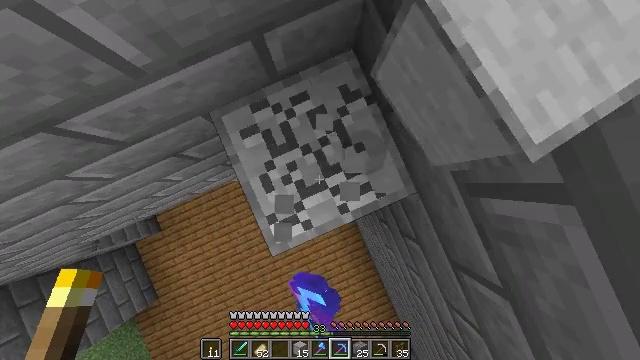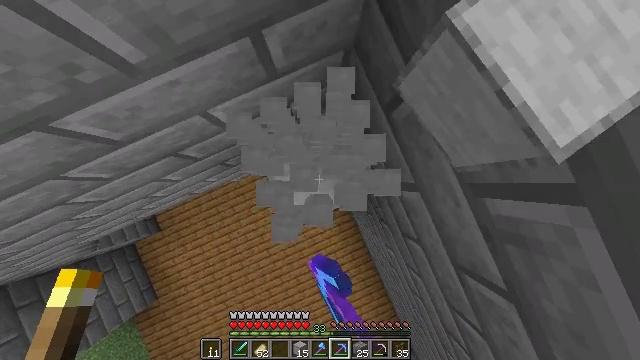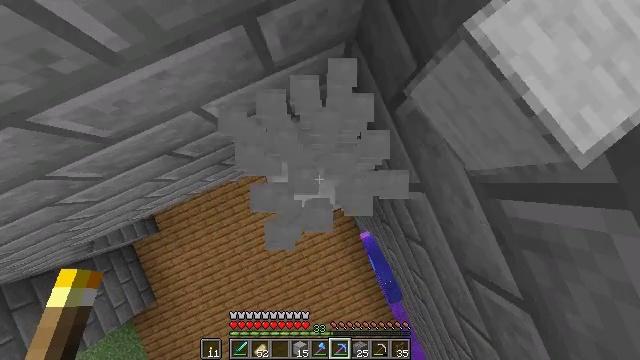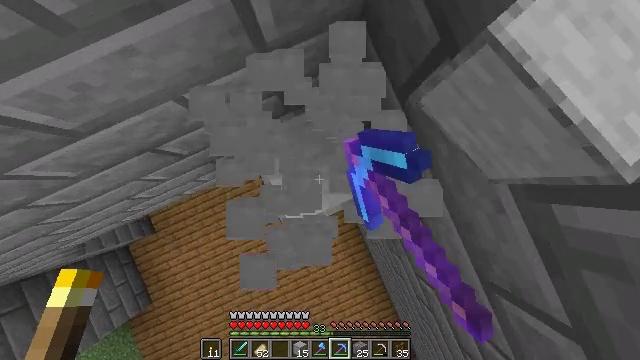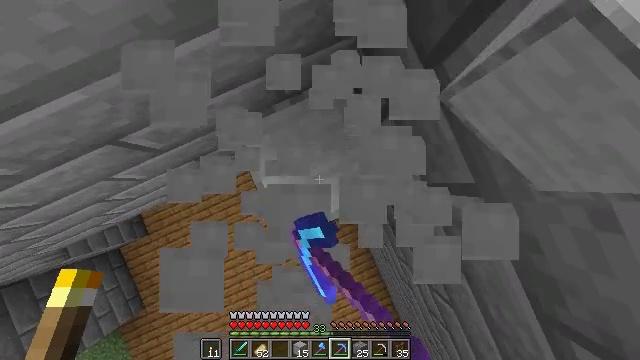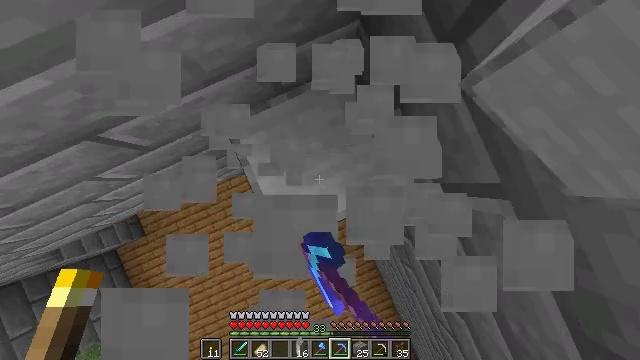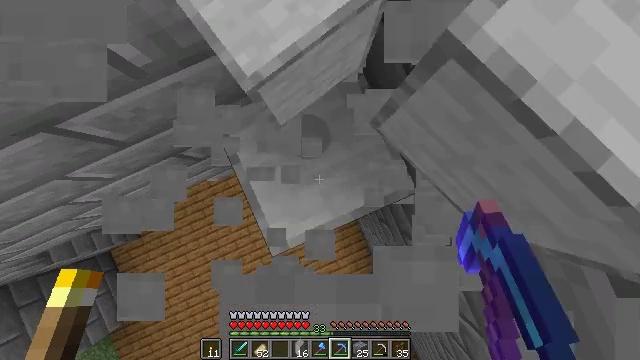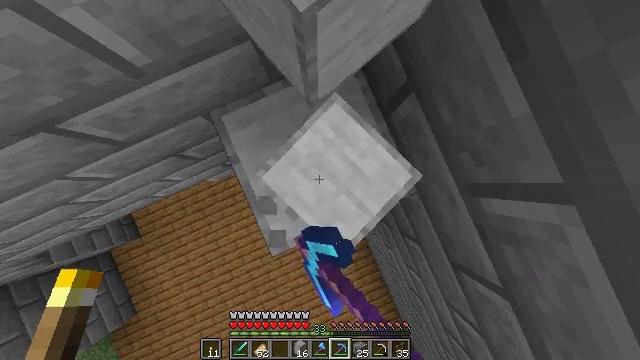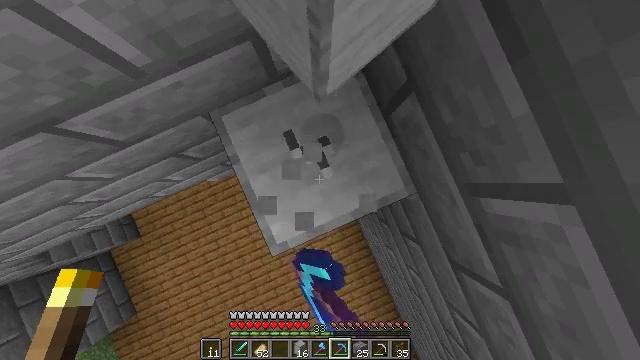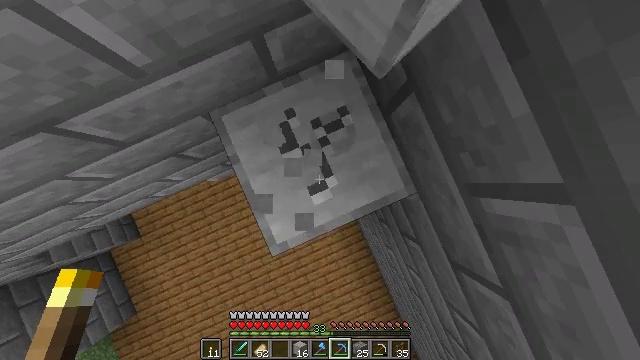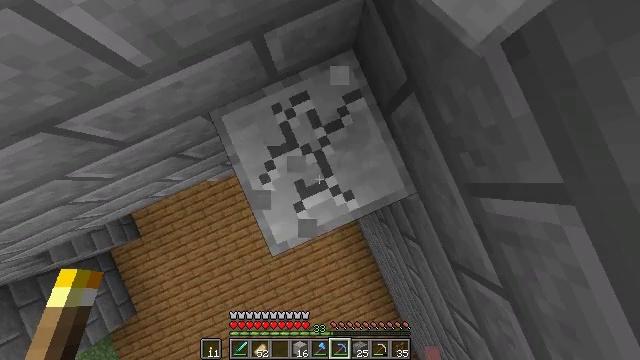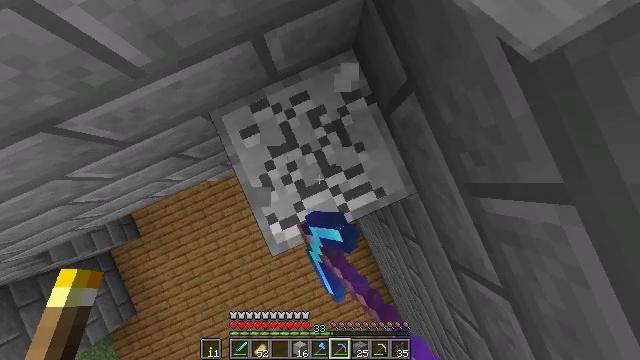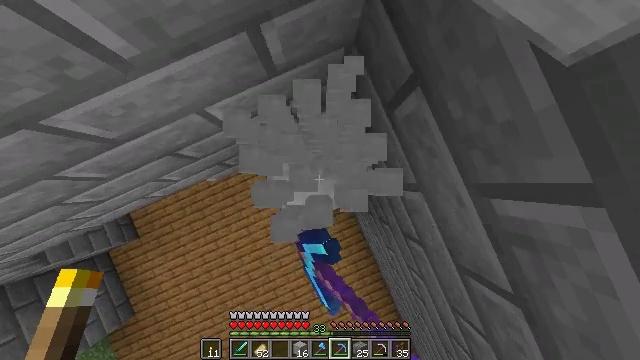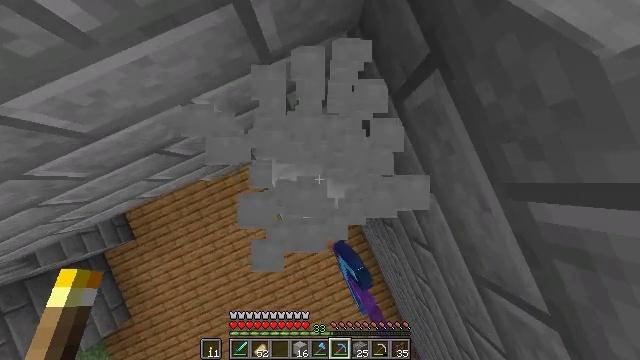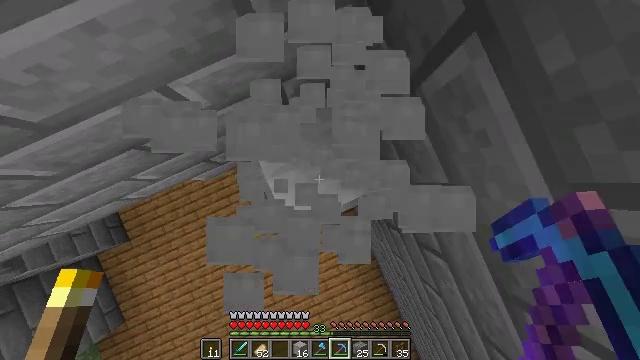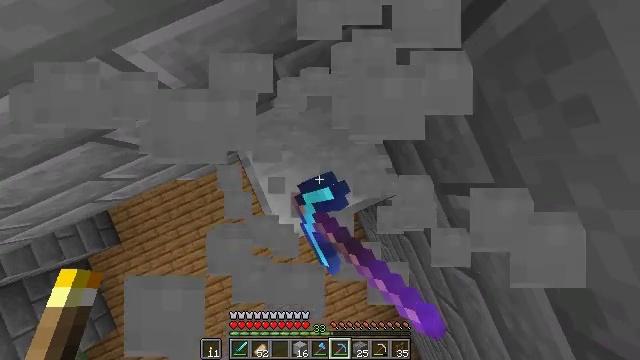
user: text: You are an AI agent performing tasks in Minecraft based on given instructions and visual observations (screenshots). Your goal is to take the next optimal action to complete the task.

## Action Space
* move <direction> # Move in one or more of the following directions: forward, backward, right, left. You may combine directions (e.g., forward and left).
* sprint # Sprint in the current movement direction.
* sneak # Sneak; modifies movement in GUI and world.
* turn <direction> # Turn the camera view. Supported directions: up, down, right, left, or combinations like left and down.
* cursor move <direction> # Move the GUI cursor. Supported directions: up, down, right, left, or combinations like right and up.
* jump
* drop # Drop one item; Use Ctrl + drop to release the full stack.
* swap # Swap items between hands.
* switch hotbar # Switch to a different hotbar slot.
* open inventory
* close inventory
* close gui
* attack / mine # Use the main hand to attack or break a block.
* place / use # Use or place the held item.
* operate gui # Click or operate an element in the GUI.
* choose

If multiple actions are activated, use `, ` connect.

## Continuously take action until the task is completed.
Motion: motion action
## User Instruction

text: Attack the smooth stone block to break it.
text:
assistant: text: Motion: attack / mine
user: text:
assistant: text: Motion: attack / mine
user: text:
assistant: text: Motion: attack / mine
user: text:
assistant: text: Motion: attack / mine
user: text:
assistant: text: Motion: attack / mine
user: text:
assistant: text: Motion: attack / mine
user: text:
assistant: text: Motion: attack / mine
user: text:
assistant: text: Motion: attack / mine
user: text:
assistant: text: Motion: attack / mine
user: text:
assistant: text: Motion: attack / mine
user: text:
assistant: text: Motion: attack / mine
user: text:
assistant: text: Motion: attack / mine
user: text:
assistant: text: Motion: attack / mine
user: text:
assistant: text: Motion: attack / mine
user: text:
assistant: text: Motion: attack / mine
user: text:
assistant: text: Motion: attack / mine
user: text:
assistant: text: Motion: attack / mine
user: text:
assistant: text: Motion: attack / mine
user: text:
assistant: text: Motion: attack / mine
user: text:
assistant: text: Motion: attack / mine
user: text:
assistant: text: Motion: attack / mine
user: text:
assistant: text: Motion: attack / mine
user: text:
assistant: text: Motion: attack / mine
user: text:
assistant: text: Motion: attack / mine
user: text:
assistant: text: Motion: attack / mine
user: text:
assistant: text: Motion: attack / mine
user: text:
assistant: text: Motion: attack / mine
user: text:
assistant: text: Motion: attack / mine
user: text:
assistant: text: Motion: attack / mine
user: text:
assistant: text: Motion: attack / mine